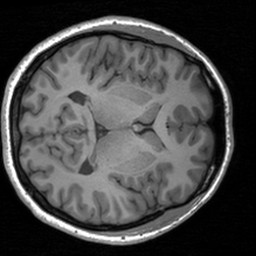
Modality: T1w
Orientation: axial
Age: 26
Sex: female
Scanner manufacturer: siemens
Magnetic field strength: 3 T
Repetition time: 1.9 s
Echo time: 0.00226 s